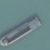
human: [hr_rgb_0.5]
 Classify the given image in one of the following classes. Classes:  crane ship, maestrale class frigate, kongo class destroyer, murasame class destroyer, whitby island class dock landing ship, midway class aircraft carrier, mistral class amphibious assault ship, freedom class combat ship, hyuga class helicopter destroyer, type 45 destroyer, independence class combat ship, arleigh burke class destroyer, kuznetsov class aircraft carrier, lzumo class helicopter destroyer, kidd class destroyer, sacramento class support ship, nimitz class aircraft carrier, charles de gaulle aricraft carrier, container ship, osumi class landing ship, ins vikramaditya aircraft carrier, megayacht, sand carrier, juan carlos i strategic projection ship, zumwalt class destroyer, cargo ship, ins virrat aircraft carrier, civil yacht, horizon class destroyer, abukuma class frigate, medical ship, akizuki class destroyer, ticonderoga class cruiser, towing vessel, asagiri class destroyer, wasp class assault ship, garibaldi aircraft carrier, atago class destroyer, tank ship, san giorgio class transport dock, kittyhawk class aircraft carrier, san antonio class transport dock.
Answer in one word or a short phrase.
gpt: Sand carrier